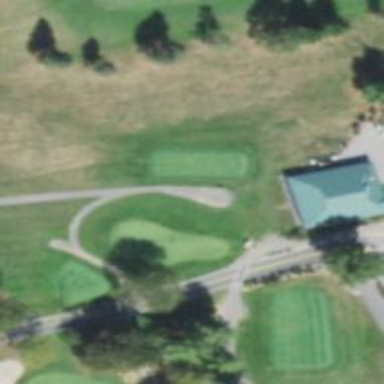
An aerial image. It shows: Service road designated as golf cart path.